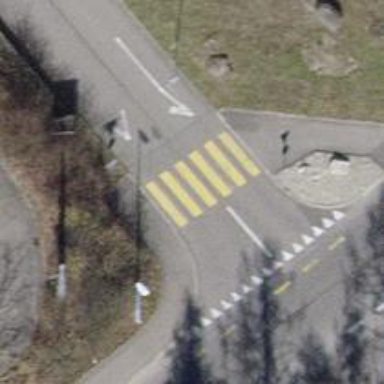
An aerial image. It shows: Uncontrolled zebra crossing on the road.